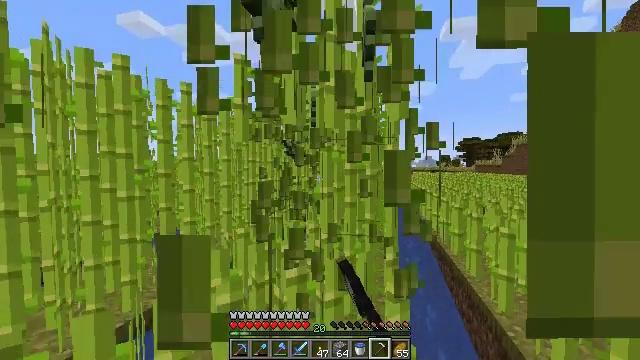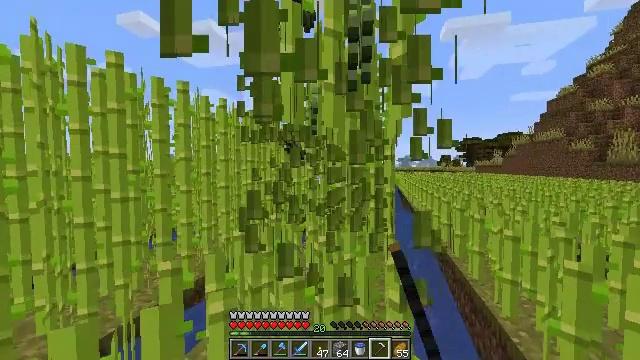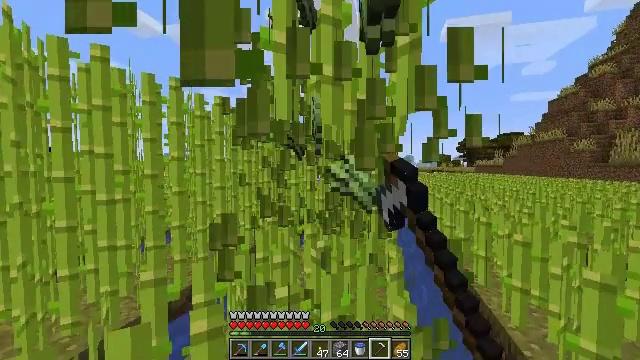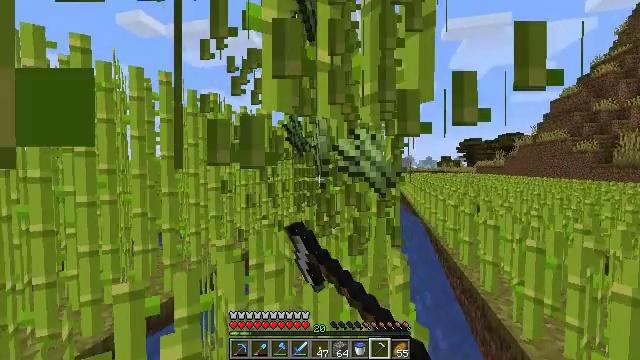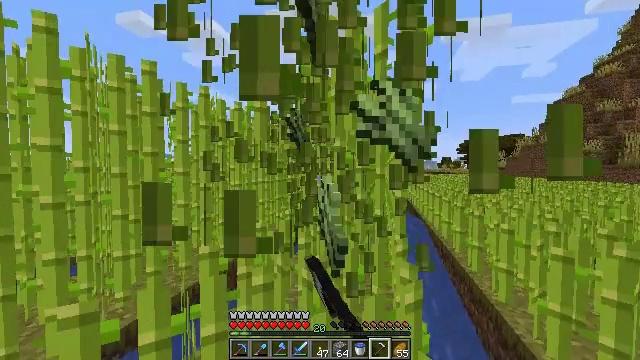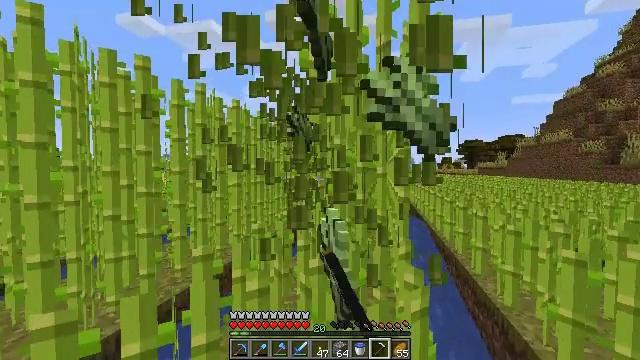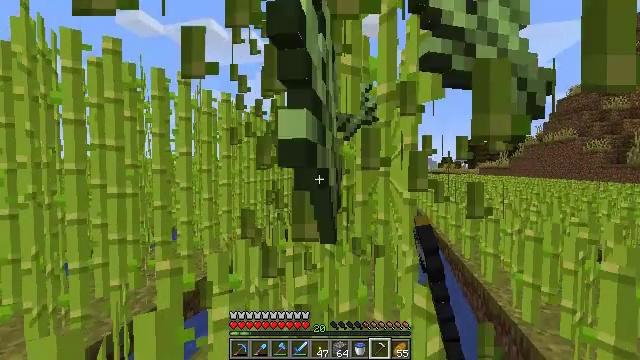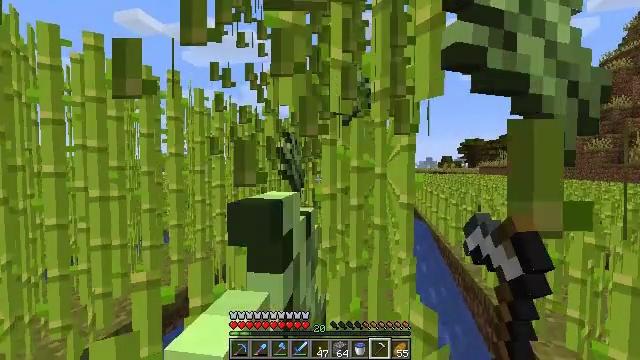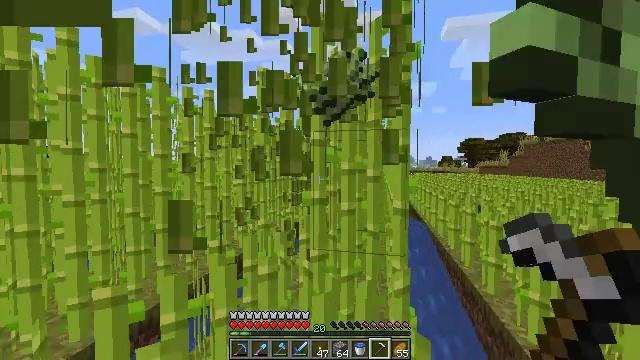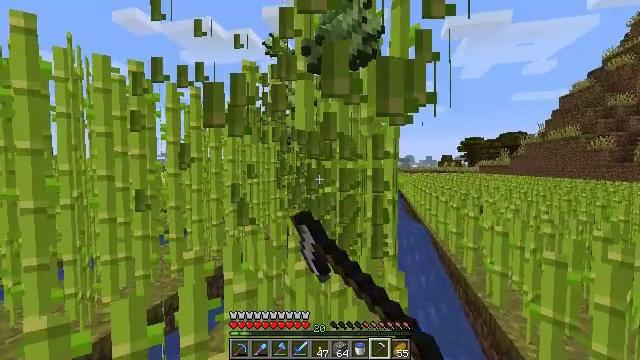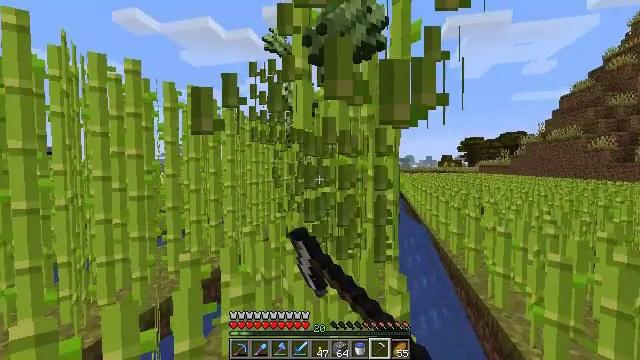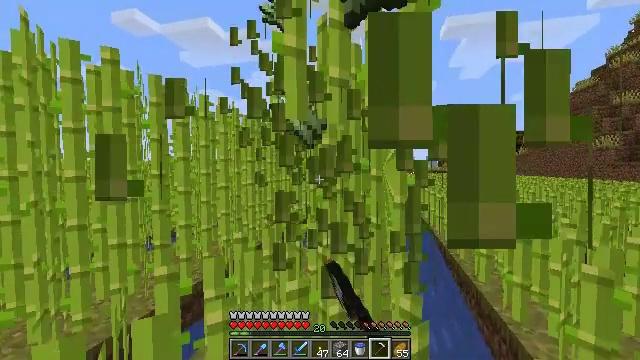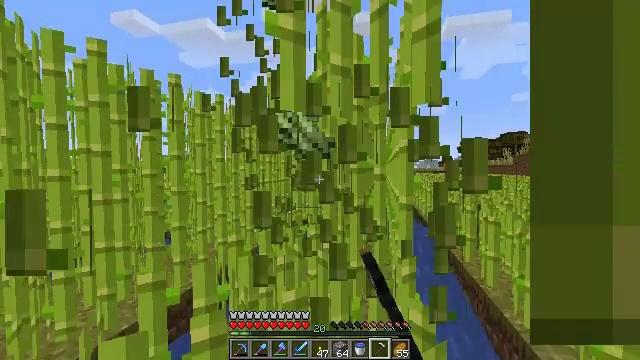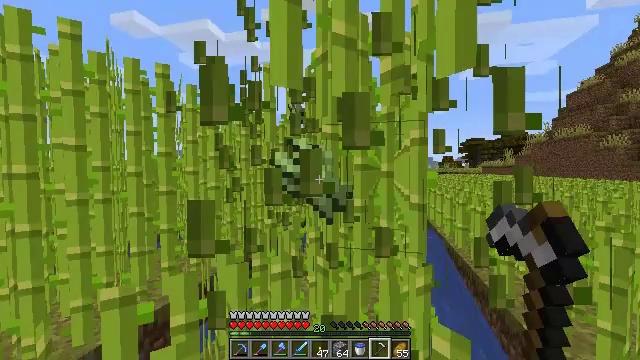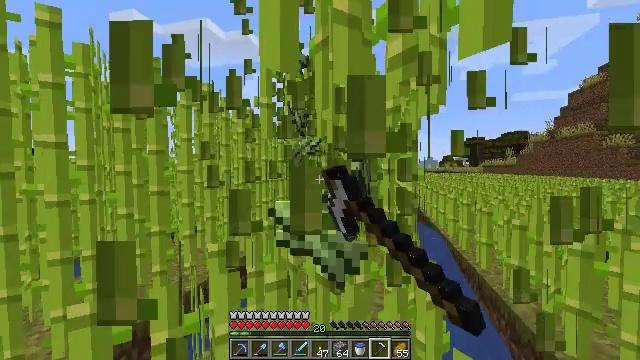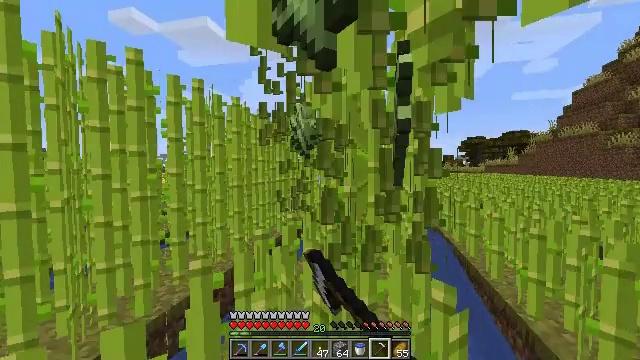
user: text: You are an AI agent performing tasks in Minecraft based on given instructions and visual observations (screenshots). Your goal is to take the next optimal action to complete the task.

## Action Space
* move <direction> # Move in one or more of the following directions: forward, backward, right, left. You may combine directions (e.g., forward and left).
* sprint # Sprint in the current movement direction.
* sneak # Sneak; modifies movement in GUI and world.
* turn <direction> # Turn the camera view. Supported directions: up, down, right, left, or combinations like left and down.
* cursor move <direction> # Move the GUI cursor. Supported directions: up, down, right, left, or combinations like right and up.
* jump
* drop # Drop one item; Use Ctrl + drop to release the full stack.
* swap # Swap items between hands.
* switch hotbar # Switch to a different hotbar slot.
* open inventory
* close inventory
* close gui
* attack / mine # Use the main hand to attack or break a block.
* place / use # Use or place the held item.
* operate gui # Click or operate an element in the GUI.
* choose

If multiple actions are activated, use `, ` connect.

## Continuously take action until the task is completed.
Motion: motion action
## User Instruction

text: Cut down the sugar cane stalks.
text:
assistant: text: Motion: move forward, attack / mine
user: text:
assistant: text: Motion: move forward, attack / mine
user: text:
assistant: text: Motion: move forward, attack / mine
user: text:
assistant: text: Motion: move forward, attack / mine
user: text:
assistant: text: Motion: move forward, attack / mine
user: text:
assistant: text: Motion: move forward and move right, attack / mine
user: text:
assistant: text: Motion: move forward and move right, attack / mine
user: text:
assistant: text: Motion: move forward and move right, attack / mine
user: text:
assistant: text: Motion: move forward, attack / mine
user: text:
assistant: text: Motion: move forward, attack / mine
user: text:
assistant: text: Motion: move forward, attack / mine
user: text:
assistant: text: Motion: move forward, attack / mine
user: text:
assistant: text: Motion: move forward, attack / mine
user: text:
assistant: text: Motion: move forward, attack / mine
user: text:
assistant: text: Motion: move forward, attack / mine
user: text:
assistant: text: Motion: move forward, attack / mine
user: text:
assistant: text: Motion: move forward, attack / mine
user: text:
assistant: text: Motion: move forward, attack / mine
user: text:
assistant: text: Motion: move forward and move right, attack / mine
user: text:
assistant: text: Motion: move forward and move right, attack / mine
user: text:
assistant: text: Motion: move forward and move right, attack / mine
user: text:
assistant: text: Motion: move forward, attack / mine
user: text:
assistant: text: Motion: move forward, attack / mine
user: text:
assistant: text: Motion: move forward, attack / mine
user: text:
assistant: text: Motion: move forward, attack / mine
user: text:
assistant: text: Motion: move forward, attack / mine
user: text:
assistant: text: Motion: move forward, attack / mine
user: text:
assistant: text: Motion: move forward and move right, attack / mine
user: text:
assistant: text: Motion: move forward and move right, attack / mine
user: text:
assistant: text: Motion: move forward, attack / mine